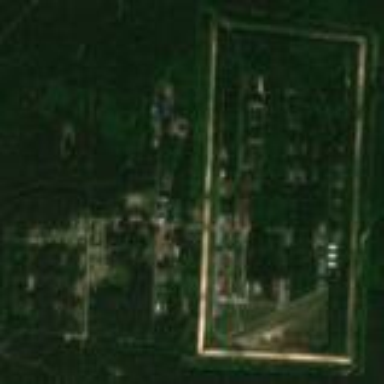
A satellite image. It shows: Military base.